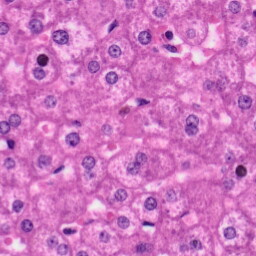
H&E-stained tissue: Liver